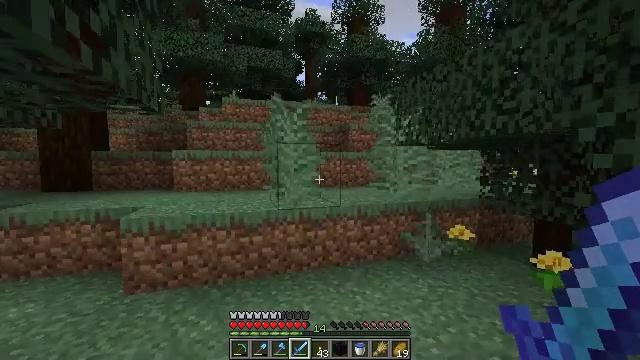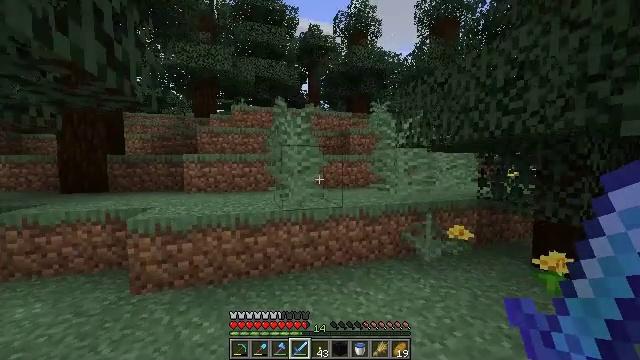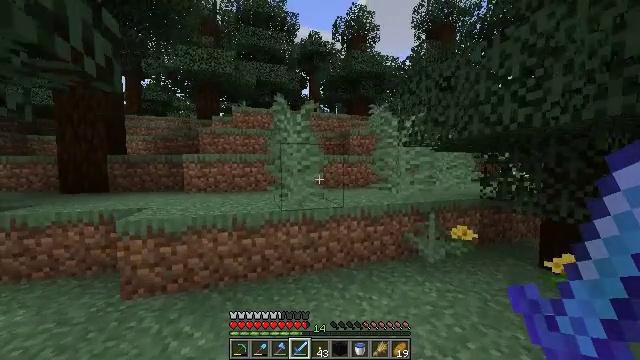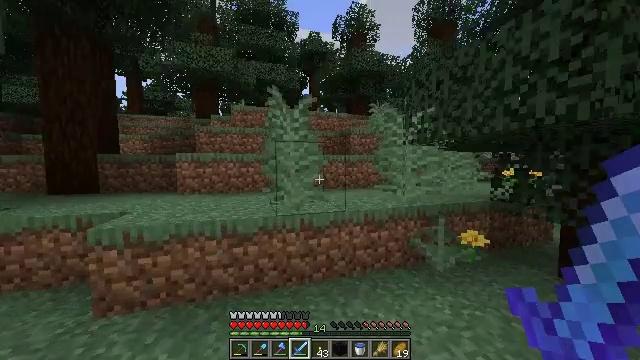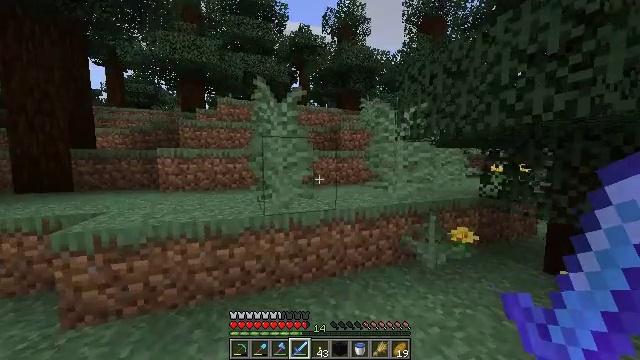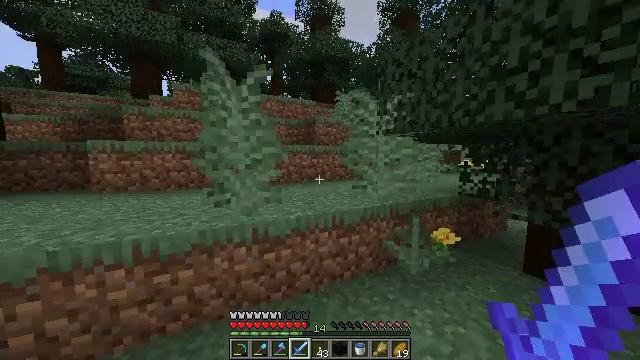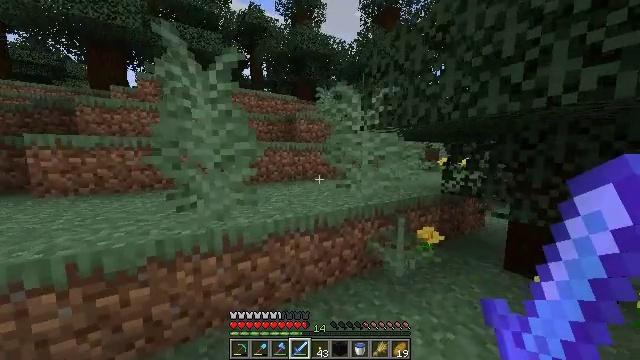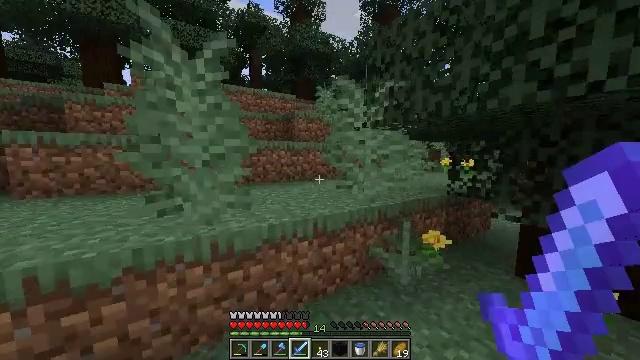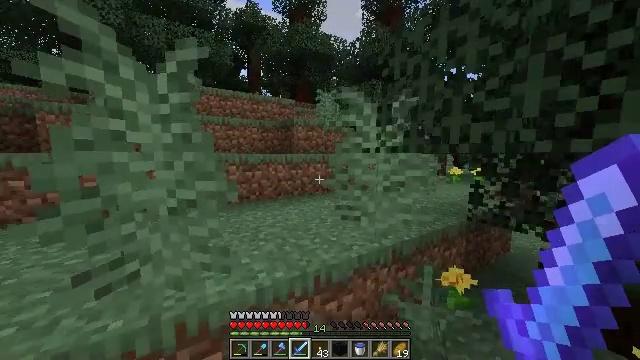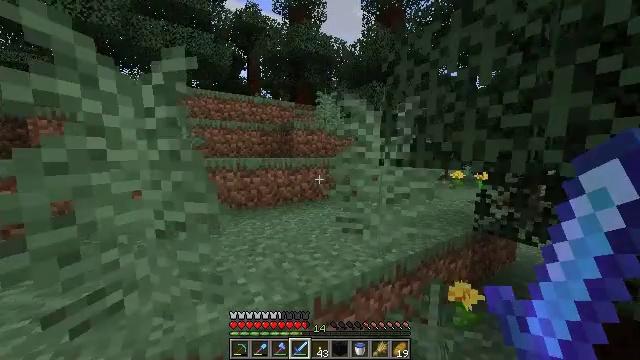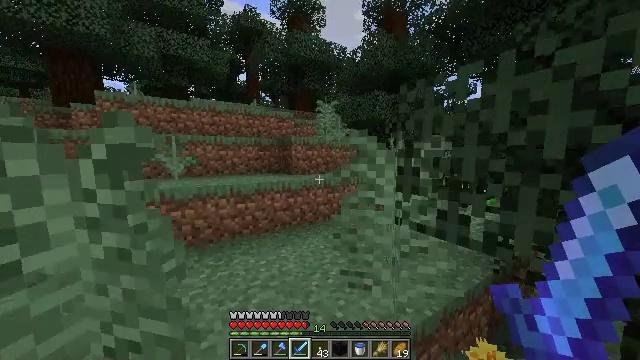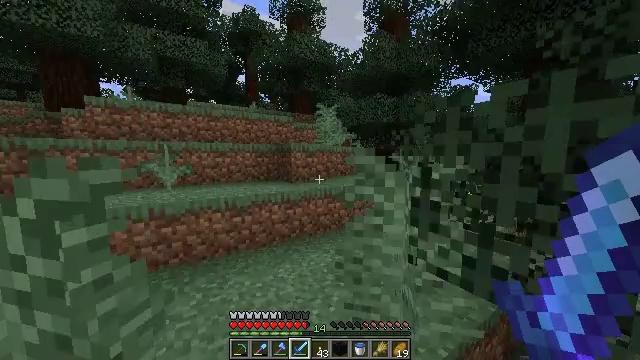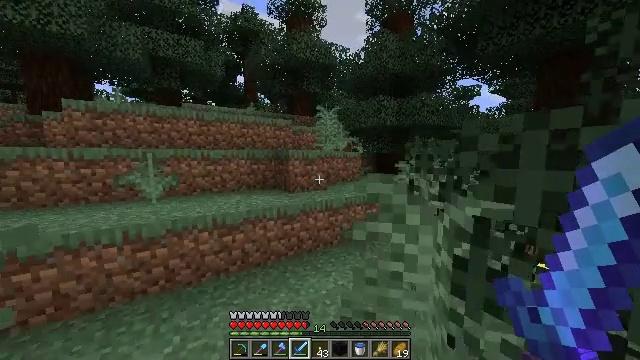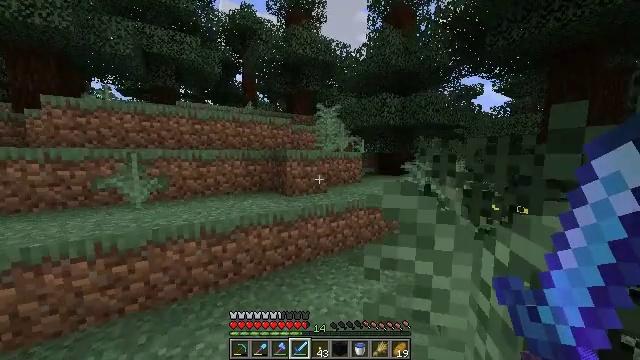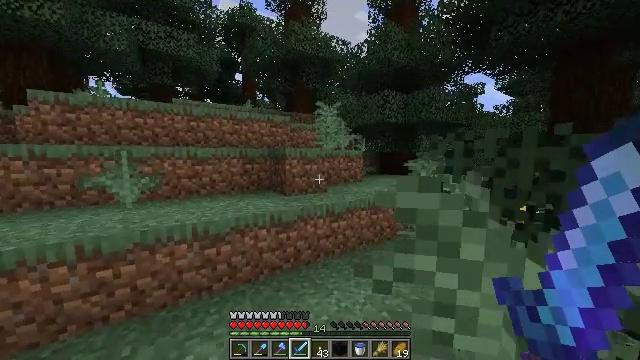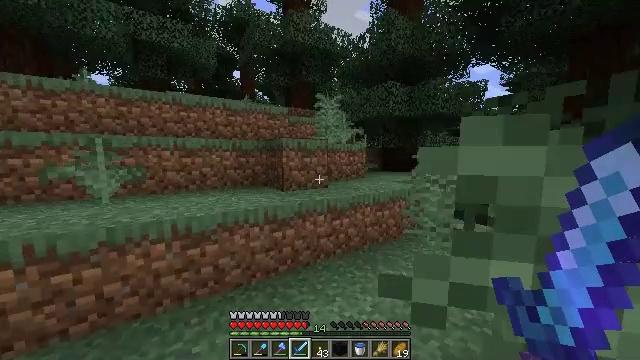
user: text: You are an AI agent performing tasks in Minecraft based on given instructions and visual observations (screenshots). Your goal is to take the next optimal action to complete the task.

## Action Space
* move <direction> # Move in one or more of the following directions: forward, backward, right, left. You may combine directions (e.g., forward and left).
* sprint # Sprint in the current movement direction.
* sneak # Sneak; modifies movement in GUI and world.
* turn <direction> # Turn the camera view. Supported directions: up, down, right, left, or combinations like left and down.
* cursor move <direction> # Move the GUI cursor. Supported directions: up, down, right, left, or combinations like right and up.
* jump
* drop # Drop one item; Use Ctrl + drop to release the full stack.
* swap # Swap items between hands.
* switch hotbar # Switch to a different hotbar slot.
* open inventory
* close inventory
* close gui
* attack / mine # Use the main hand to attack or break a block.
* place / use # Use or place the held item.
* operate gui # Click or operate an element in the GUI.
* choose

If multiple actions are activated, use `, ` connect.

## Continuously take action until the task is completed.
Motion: motion action
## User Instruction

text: Mine the sweet berry bush.
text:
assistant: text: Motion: move forward, sprint
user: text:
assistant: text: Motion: move forward, sprint
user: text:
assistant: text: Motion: move forward, sprint
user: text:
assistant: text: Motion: move forward, sprint, turn right and down
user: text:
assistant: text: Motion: move forward, sprint, turn right and down
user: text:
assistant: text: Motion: move forward, sprint, turn right
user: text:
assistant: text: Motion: move forward, sprint
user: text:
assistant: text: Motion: move forward, sprint, jump
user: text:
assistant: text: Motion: move forward, sprint, jump
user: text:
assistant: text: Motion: move forward, sprint, jump
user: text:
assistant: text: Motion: move forward, sprint
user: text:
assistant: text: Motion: move forward, sprint
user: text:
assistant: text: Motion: move forward, sprint
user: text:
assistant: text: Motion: move forward, sprint
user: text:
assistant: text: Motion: move forward, sprint
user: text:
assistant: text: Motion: move forward, sprint
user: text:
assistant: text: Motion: move forward, sprint
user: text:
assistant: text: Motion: move forward, sprint
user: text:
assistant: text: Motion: move forward, sprint, turn left
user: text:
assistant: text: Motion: move forward, sprint, turn left, jump
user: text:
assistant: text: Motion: move forward, sprint, turn left, jump
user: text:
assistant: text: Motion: move forward, sprint, turn left, jump
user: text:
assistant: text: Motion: move forward, sprint, turn left, jump
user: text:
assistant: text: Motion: move forward, sprint, turn left, jump
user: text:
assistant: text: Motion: move forward, sprint, turn left, jump
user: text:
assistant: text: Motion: move forward, sprint
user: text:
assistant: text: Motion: move forward, sprint
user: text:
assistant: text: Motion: move forward, sprint
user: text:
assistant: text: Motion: move forward, sprint
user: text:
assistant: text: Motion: move forward, sprint